Field crop: tomato
Growth stage: 1
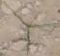
Species: cyperus